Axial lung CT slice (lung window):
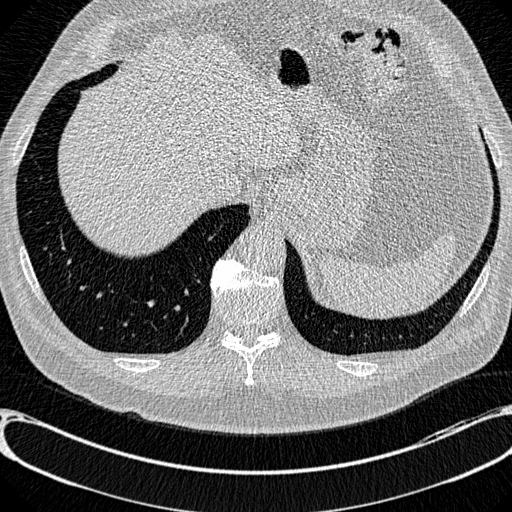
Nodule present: no